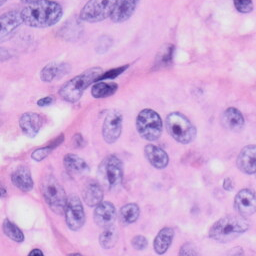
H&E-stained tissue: Skin